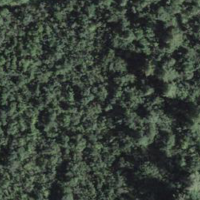
EUNIS habitat code: 32
Species observed at this site:
Crepis pyrenaica